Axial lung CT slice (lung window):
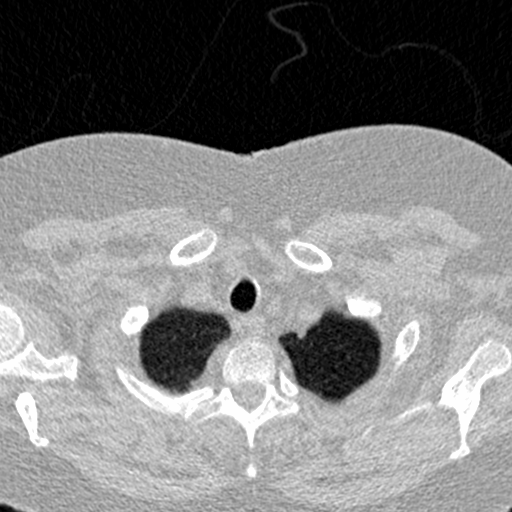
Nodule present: no